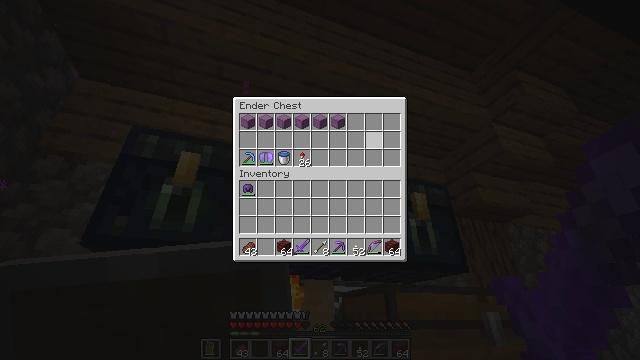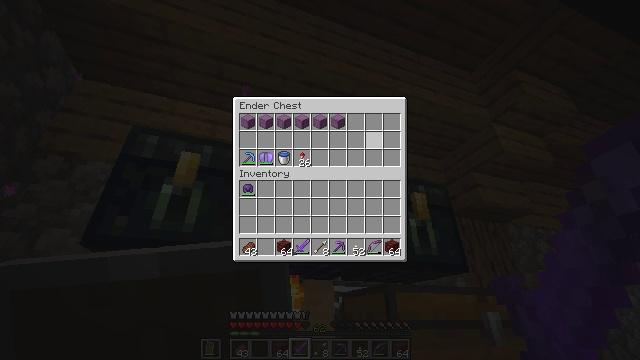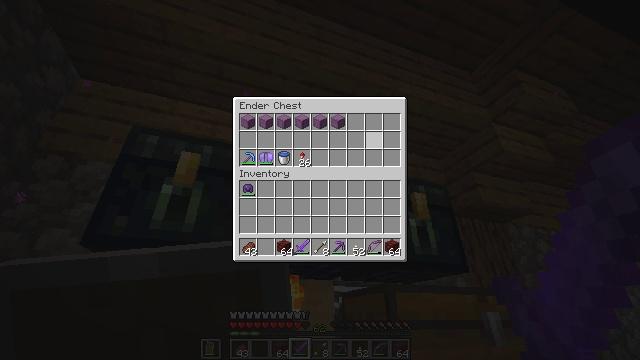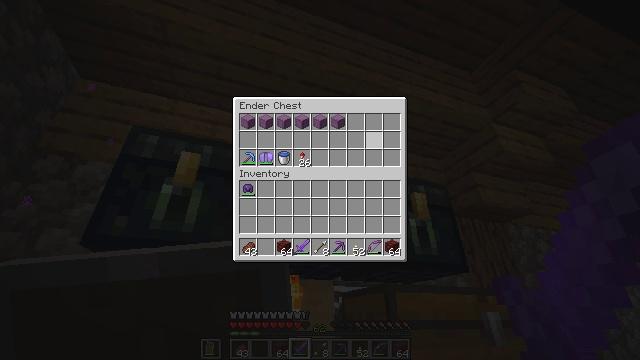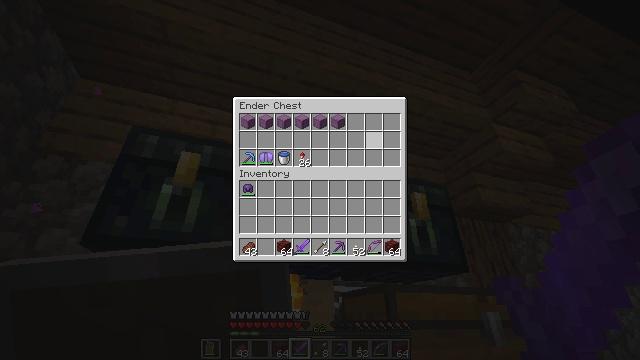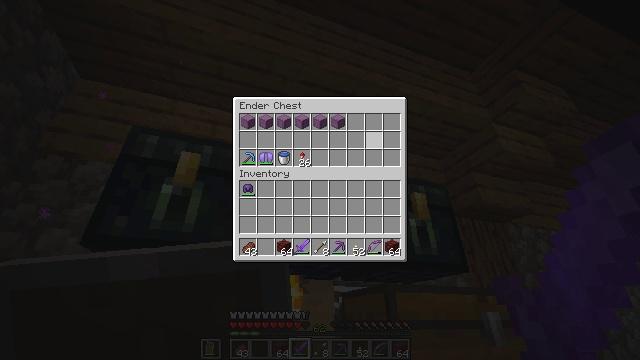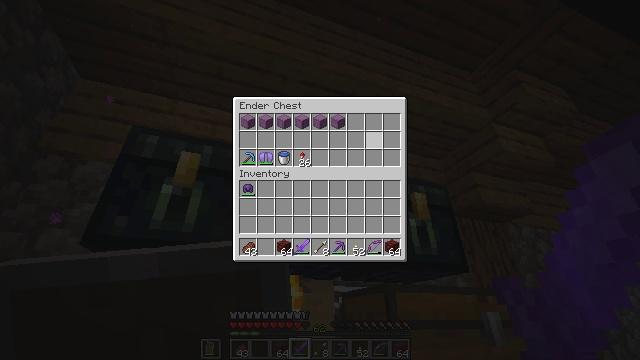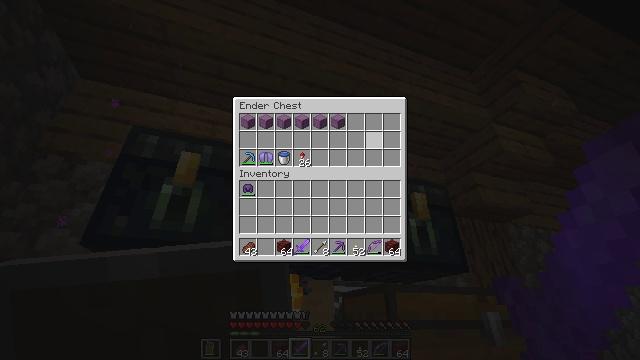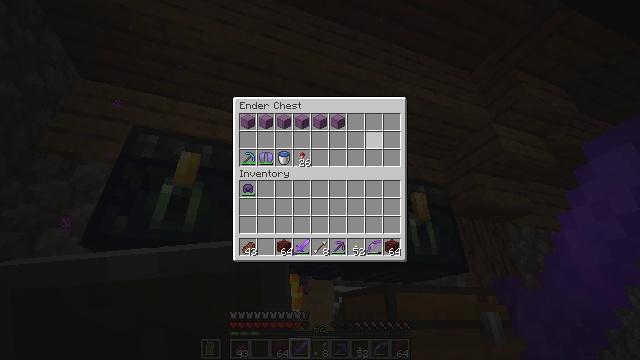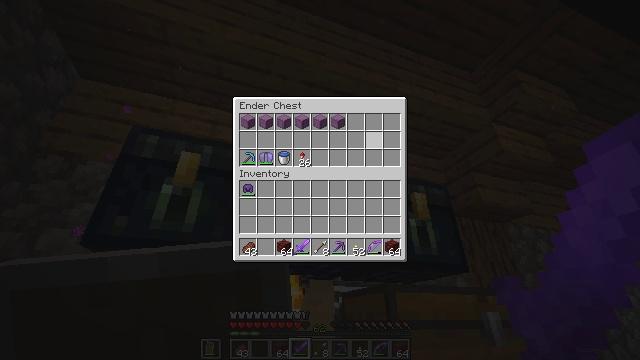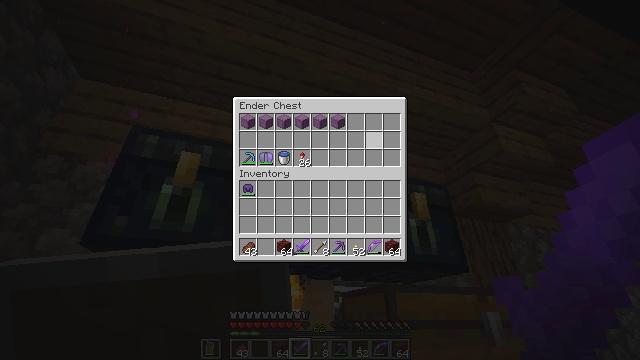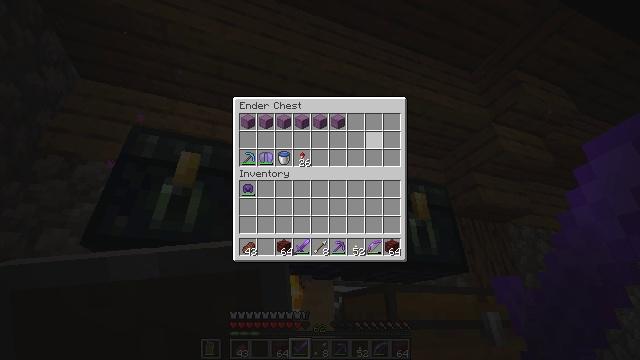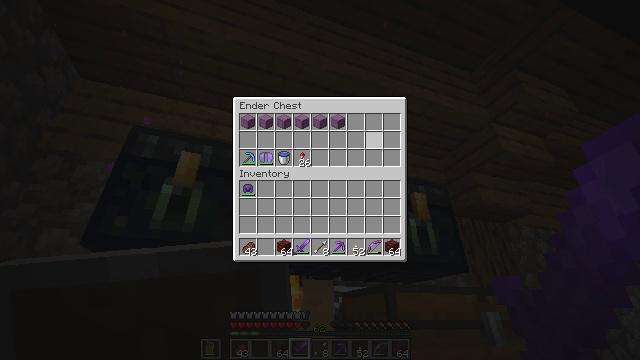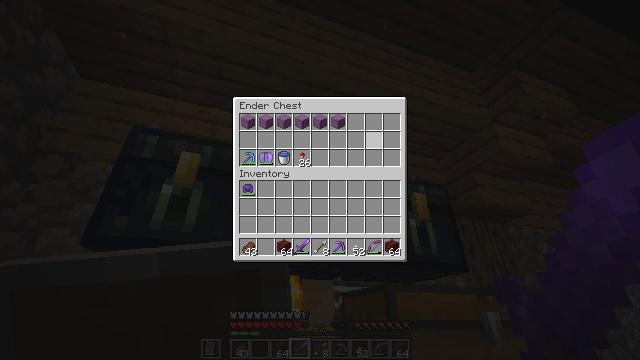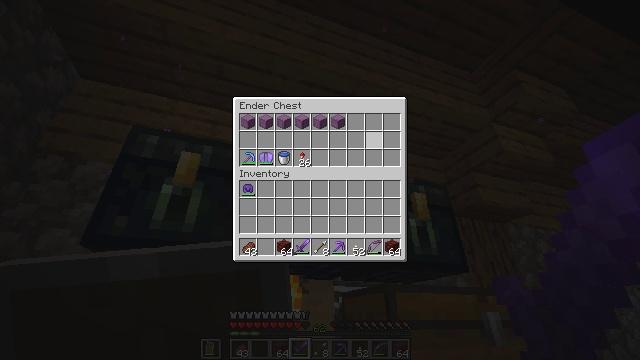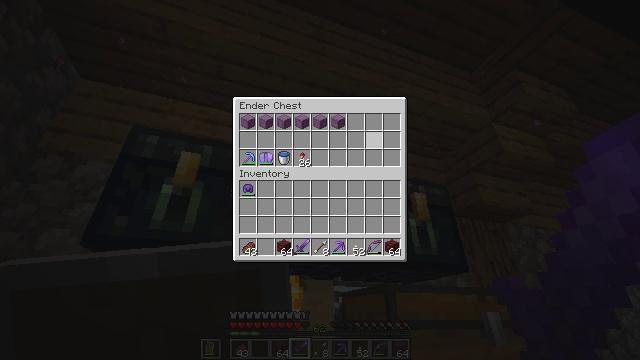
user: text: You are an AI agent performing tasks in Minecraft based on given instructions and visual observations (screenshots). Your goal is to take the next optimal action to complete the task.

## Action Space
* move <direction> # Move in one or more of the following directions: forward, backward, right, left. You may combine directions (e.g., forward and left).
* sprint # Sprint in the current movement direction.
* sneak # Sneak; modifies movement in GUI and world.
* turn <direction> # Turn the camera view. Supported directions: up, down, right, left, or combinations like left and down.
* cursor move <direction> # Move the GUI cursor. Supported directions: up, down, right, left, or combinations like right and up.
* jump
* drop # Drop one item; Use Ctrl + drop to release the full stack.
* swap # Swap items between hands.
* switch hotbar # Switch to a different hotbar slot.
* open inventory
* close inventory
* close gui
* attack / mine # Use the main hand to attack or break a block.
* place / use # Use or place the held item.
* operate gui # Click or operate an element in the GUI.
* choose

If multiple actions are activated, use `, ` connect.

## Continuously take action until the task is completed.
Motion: motion action
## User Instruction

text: Use a pickaxe to gather the ender chest.
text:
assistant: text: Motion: no_op
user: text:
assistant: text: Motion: no_op
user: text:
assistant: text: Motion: no_op
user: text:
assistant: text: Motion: no_op
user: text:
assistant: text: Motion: no_op
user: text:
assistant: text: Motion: no_op
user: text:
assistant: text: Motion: no_op
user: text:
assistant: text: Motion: no_op
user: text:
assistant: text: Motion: no_op
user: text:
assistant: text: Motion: no_op
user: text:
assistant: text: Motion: no_op
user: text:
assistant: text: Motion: no_op
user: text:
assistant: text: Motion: no_op
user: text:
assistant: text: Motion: no_op
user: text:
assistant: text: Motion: no_op
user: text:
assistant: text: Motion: no_op
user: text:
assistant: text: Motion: no_op
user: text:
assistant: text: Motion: no_op
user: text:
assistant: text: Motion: no_op
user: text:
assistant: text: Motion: no_op
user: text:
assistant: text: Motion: no_op
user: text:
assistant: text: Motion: no_op
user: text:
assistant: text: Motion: no_op
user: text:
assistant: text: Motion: no_op
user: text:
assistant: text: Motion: no_op
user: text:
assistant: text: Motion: no_op
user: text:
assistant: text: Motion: no_op
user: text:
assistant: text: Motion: no_op
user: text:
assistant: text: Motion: no_op
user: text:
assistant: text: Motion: no_op